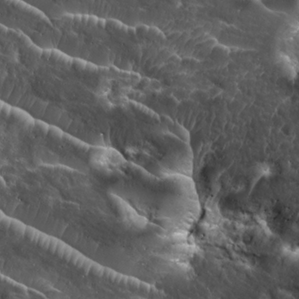
Label: non_frost